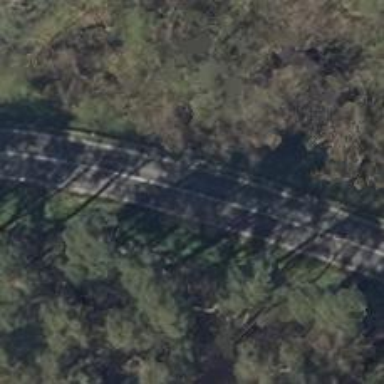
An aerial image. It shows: Secondary road with asphalt surface.